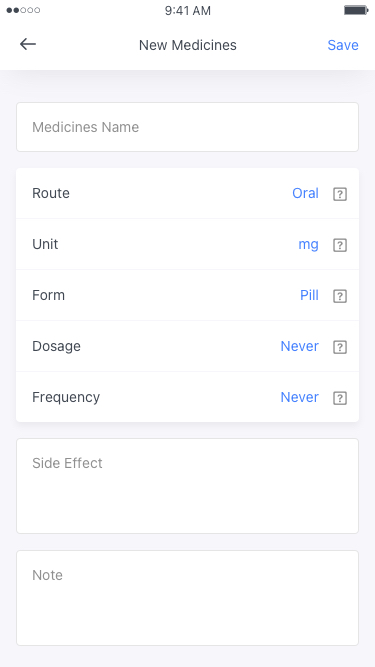
Text in this UI design:
Medicine Detail